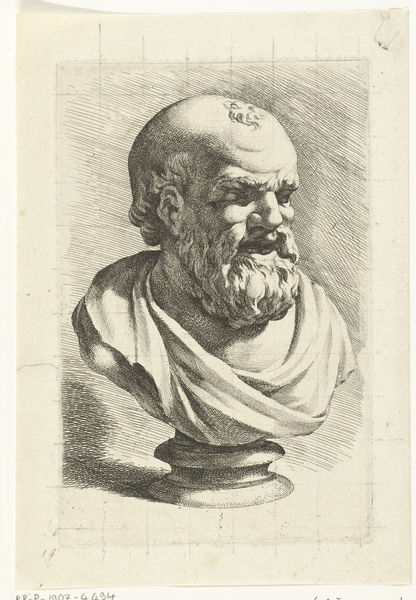
Titel: Portretbuste van Democritus
Künstler: Jan de Bisschop
Standort: Amsterdam
Institution: Rijksmuseum
Schlagwörter: kopf, mann, nase, zeichnung, tuch, bart, sockel, portrait, augenbrauen, locken, rund, büste, glatze, buschig, knollennase, stirnlocke